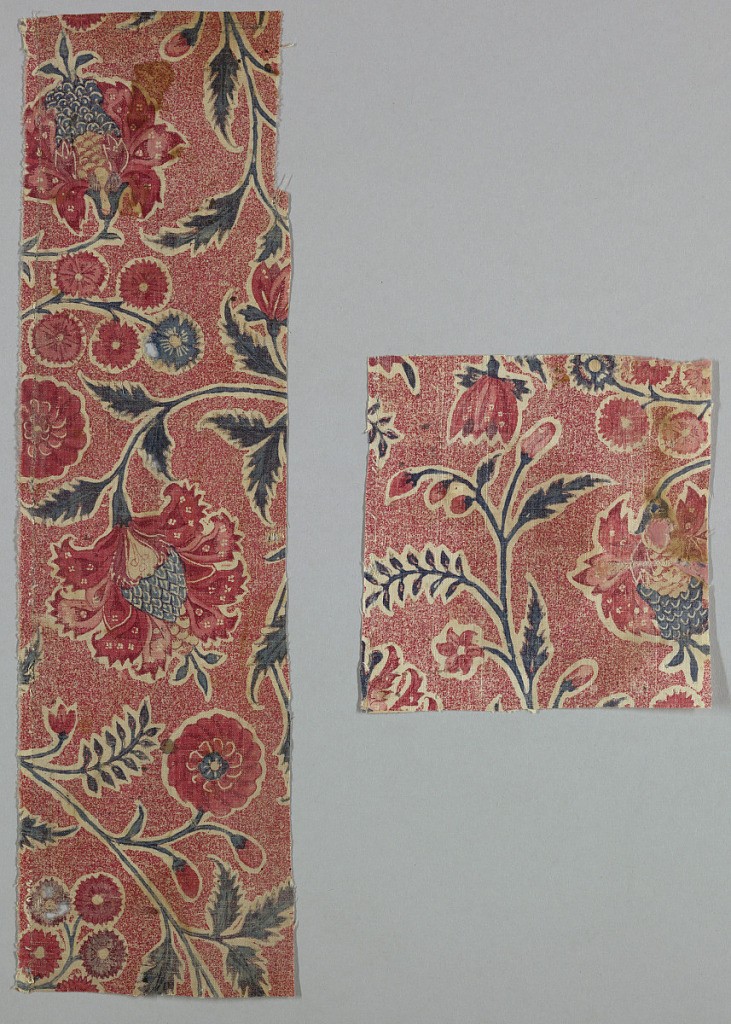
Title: Textile
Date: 18th century
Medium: cotton Technique: mordants for three reds and purple applied by brush or pen; blue applied over resist; yellow over blue to create green; mordant for background spattered through a stencil; chintz on plain weave
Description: Large, exotic flowers and curving stems in reds and blues on a red speckled background.